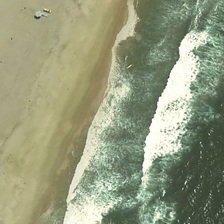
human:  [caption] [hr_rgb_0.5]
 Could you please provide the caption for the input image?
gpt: an ocean with white waves is near a yellow beach .

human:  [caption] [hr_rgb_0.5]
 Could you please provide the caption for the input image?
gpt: an ocean with white waves is near a yellow beach .

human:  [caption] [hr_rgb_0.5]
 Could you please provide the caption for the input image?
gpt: an ocean with white waves is near a yellow beach .

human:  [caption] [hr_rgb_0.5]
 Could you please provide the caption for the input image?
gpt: an ocean with white waves is near a yellow beach .

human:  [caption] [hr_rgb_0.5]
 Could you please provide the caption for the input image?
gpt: an ocean with white waves is near a yellow beach .